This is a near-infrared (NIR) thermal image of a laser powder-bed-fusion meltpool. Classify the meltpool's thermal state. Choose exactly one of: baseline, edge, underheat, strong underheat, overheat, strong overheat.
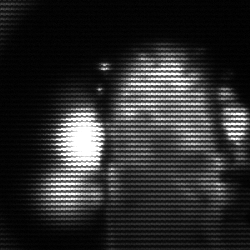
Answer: strong underheat